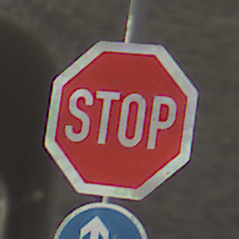
Verkehrszeichen: Stop
Zusatzzeichen unten: VorgeschriebeneFahrtrichtungGeradeausOderRechts
Umgebung: Outdoor, Suburban
Tageszeit: MorningAfternoon
Wetter: Clear
Licht: Natural
Jahreszeit: NotSpecified
Kontrast: HighContrast